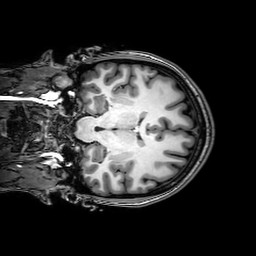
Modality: T1w
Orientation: coronal
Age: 22
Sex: female
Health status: healthy
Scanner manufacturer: philips
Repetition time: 0.00815 s
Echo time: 0.00373 s